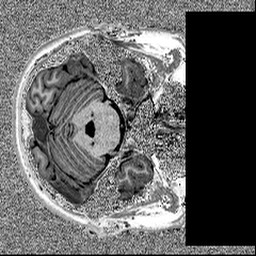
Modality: MP2RAGE
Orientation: axial
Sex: male